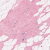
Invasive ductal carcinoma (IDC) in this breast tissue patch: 0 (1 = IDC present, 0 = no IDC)